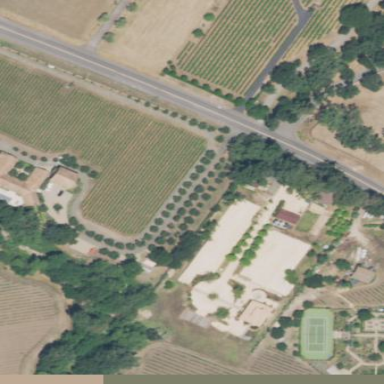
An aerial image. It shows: Olive tree orchard.